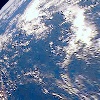
Label: cloud